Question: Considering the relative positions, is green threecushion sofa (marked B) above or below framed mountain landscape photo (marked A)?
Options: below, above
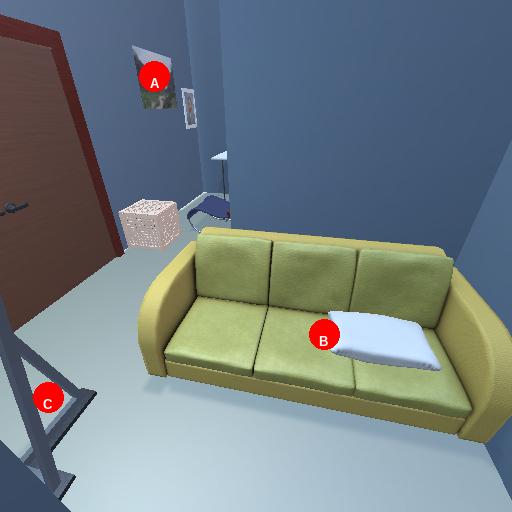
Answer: below